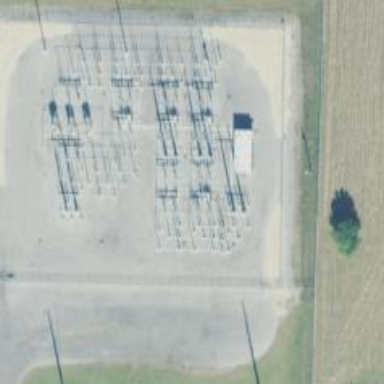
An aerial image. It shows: Switch used for power control.